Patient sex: F
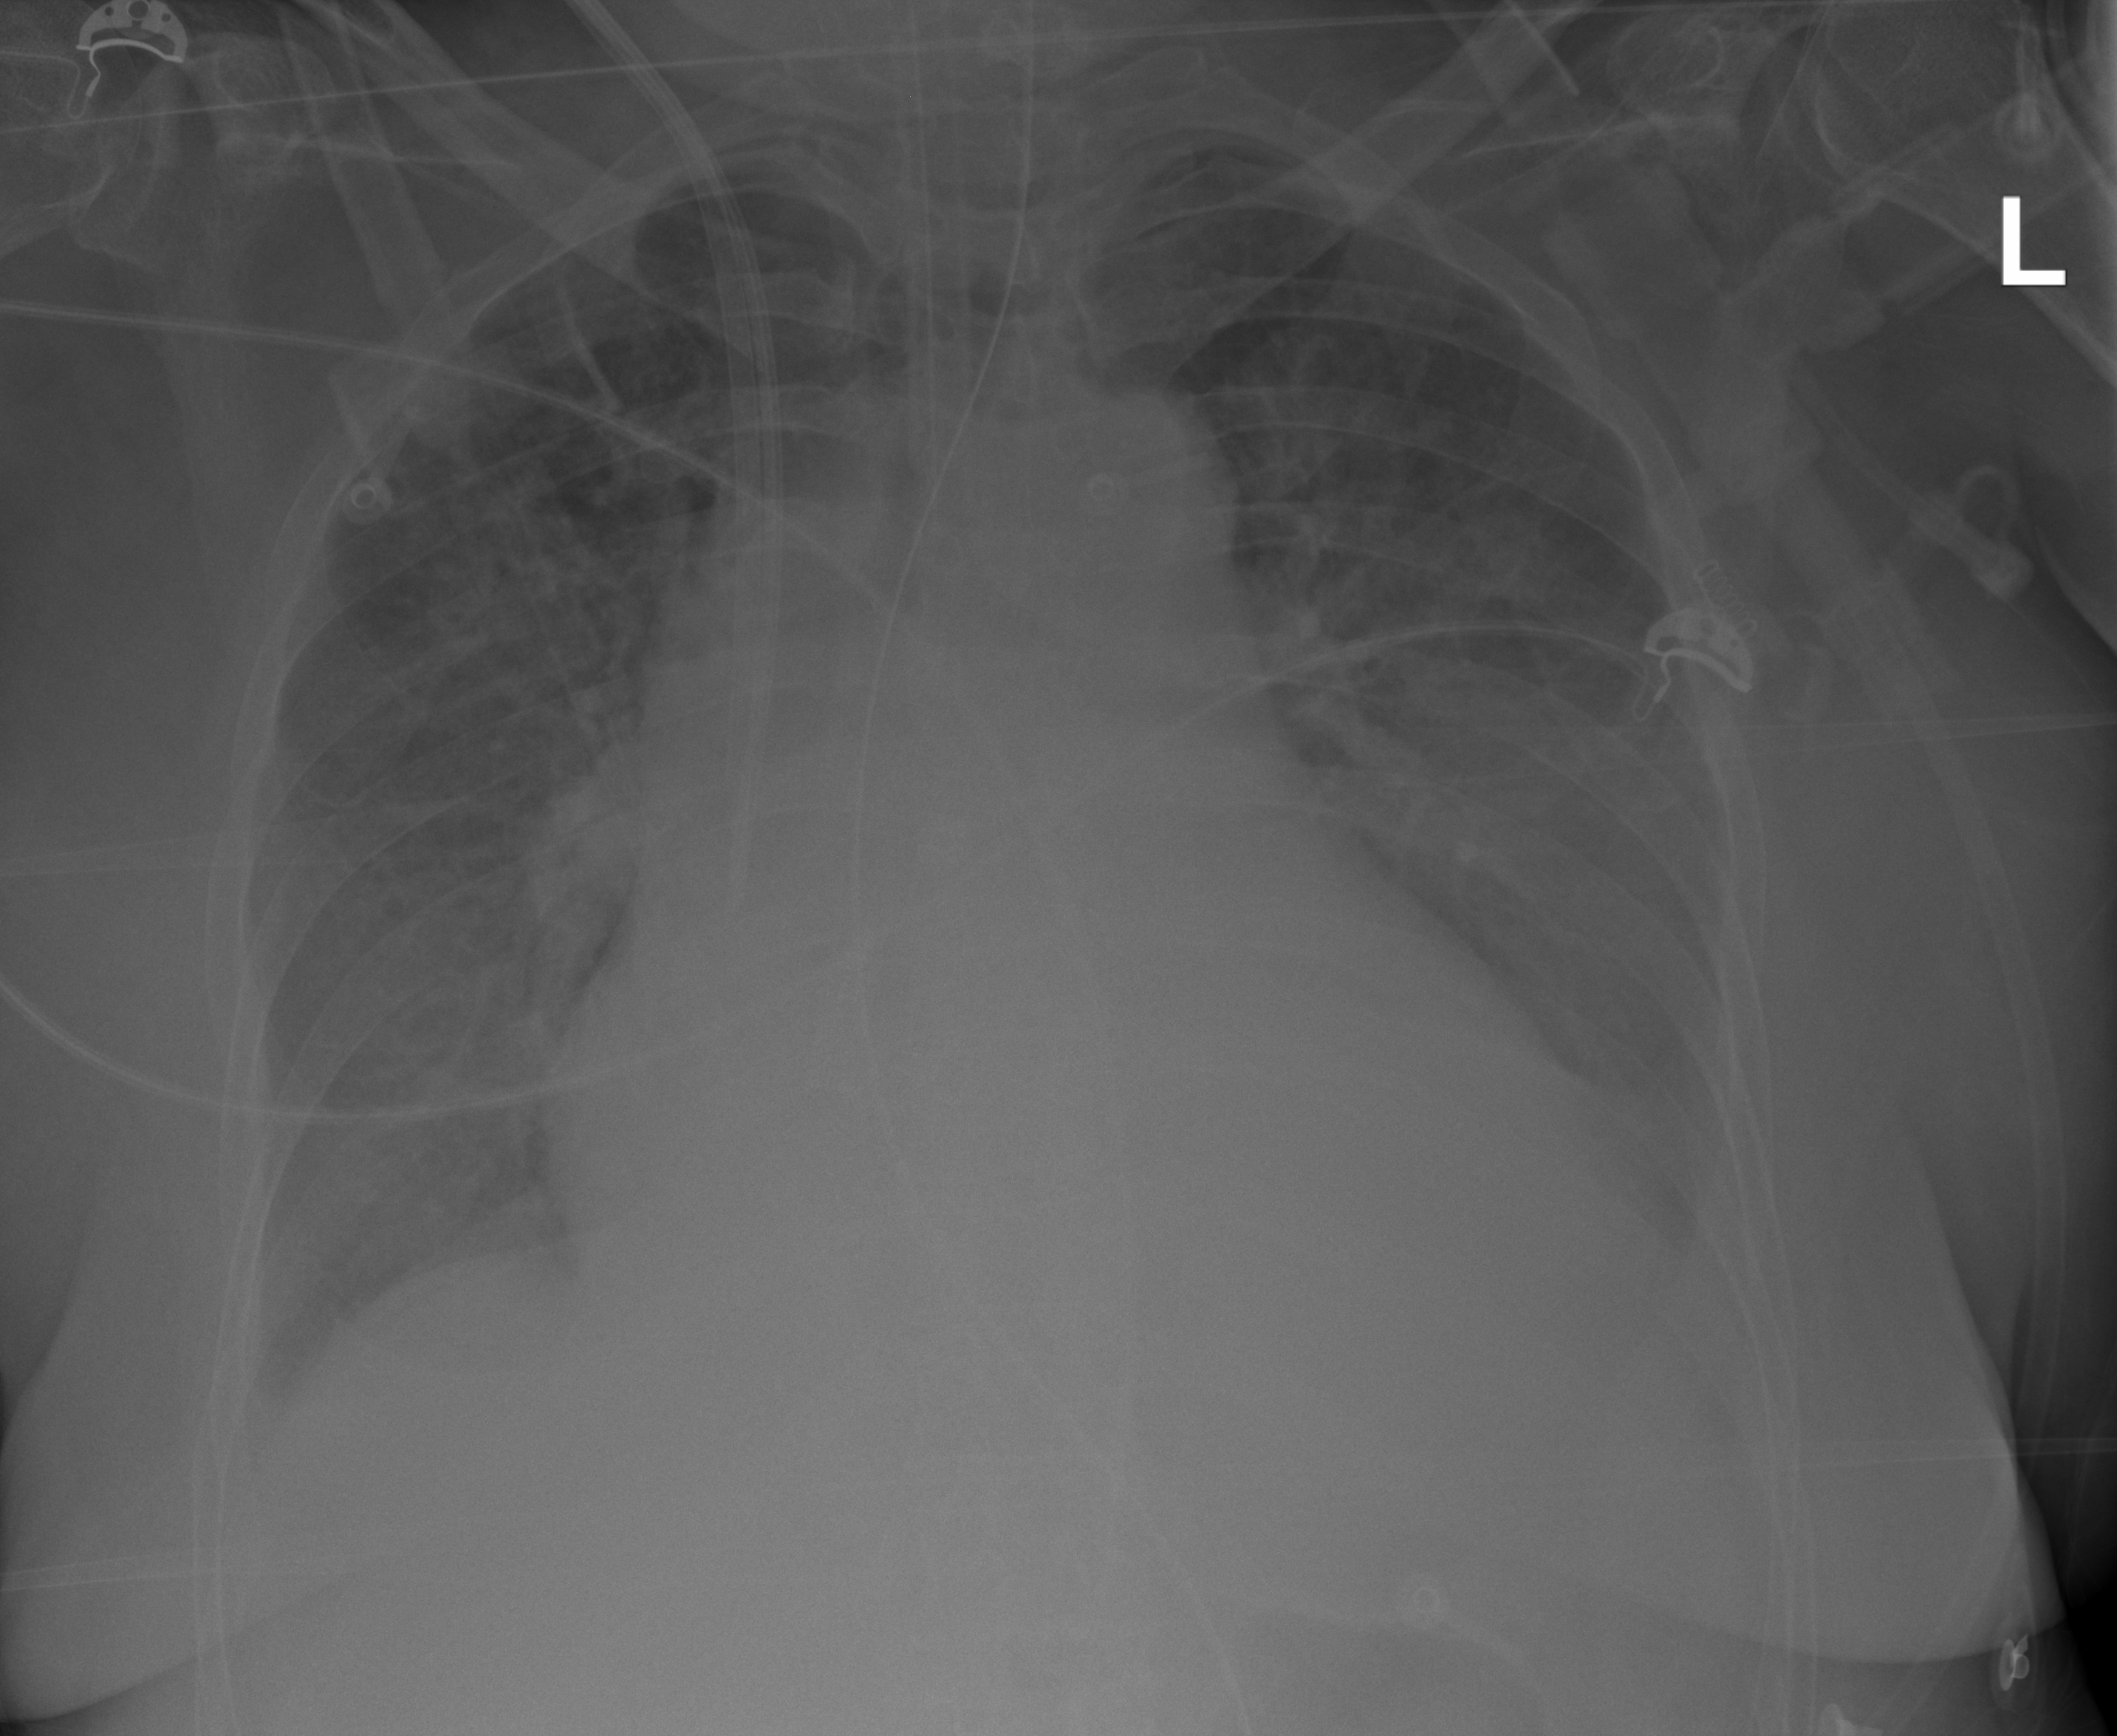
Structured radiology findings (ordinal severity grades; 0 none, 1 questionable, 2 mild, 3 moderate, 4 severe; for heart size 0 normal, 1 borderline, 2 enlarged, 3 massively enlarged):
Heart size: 3
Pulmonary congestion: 3
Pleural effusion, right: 2
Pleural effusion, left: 2
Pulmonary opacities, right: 3
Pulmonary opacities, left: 3
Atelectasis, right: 2
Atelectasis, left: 2